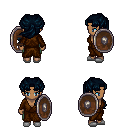
a pixel art fantasy rpg character, female body template, human, dark skin, brown robe, teal pants, raven princess hairstyle, white slippers, shield, four views (front, back, left, right), 2x2 character sprite sheet, small pixel art, hard edges, no anti-aliasing